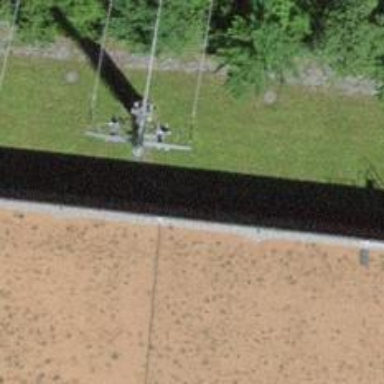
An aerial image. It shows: Three cables of power line.